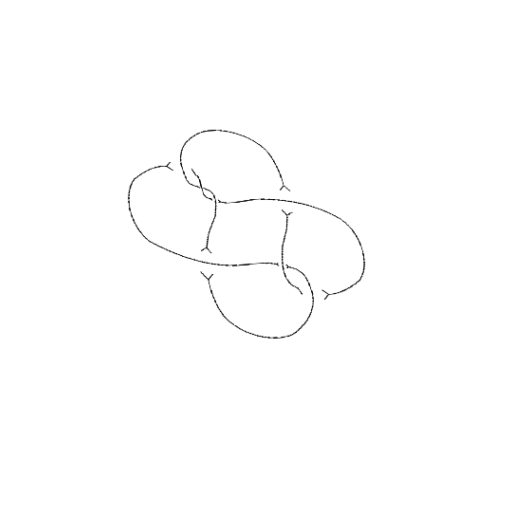
Crossing number: 7